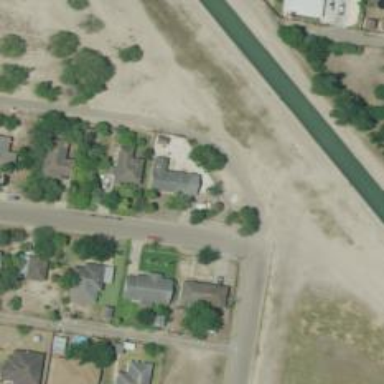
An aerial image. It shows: Alley classified as service road.